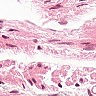
Metastatic tissue present: no